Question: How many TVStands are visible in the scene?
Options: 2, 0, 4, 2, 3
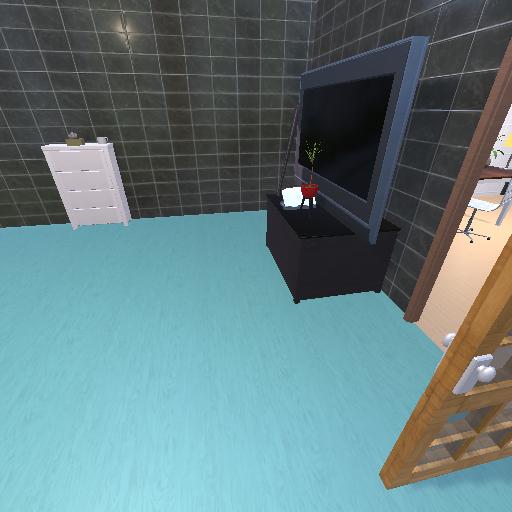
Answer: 2